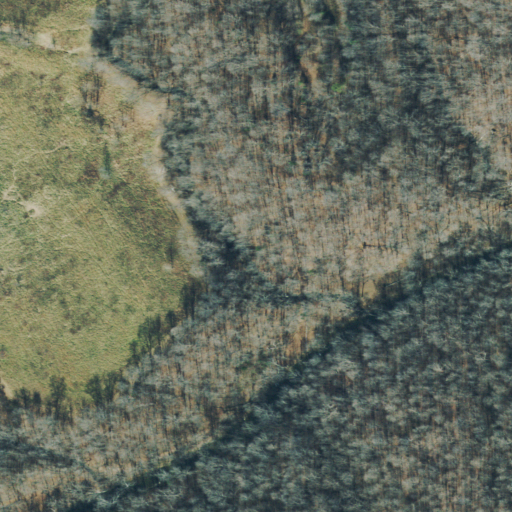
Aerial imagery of valley in Tennessee named Spicer Hollow containing deciduous forest, pasture, and mixed forest